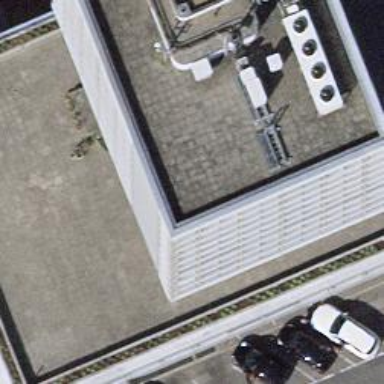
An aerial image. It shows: Office building.